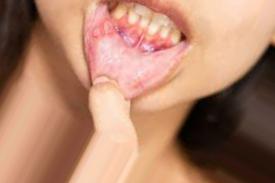
Condition: Mouth Ulcer